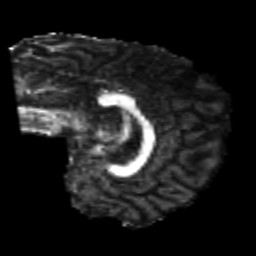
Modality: FA
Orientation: sagittal
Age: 22
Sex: male
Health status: healthy
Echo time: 0.074 s